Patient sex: M
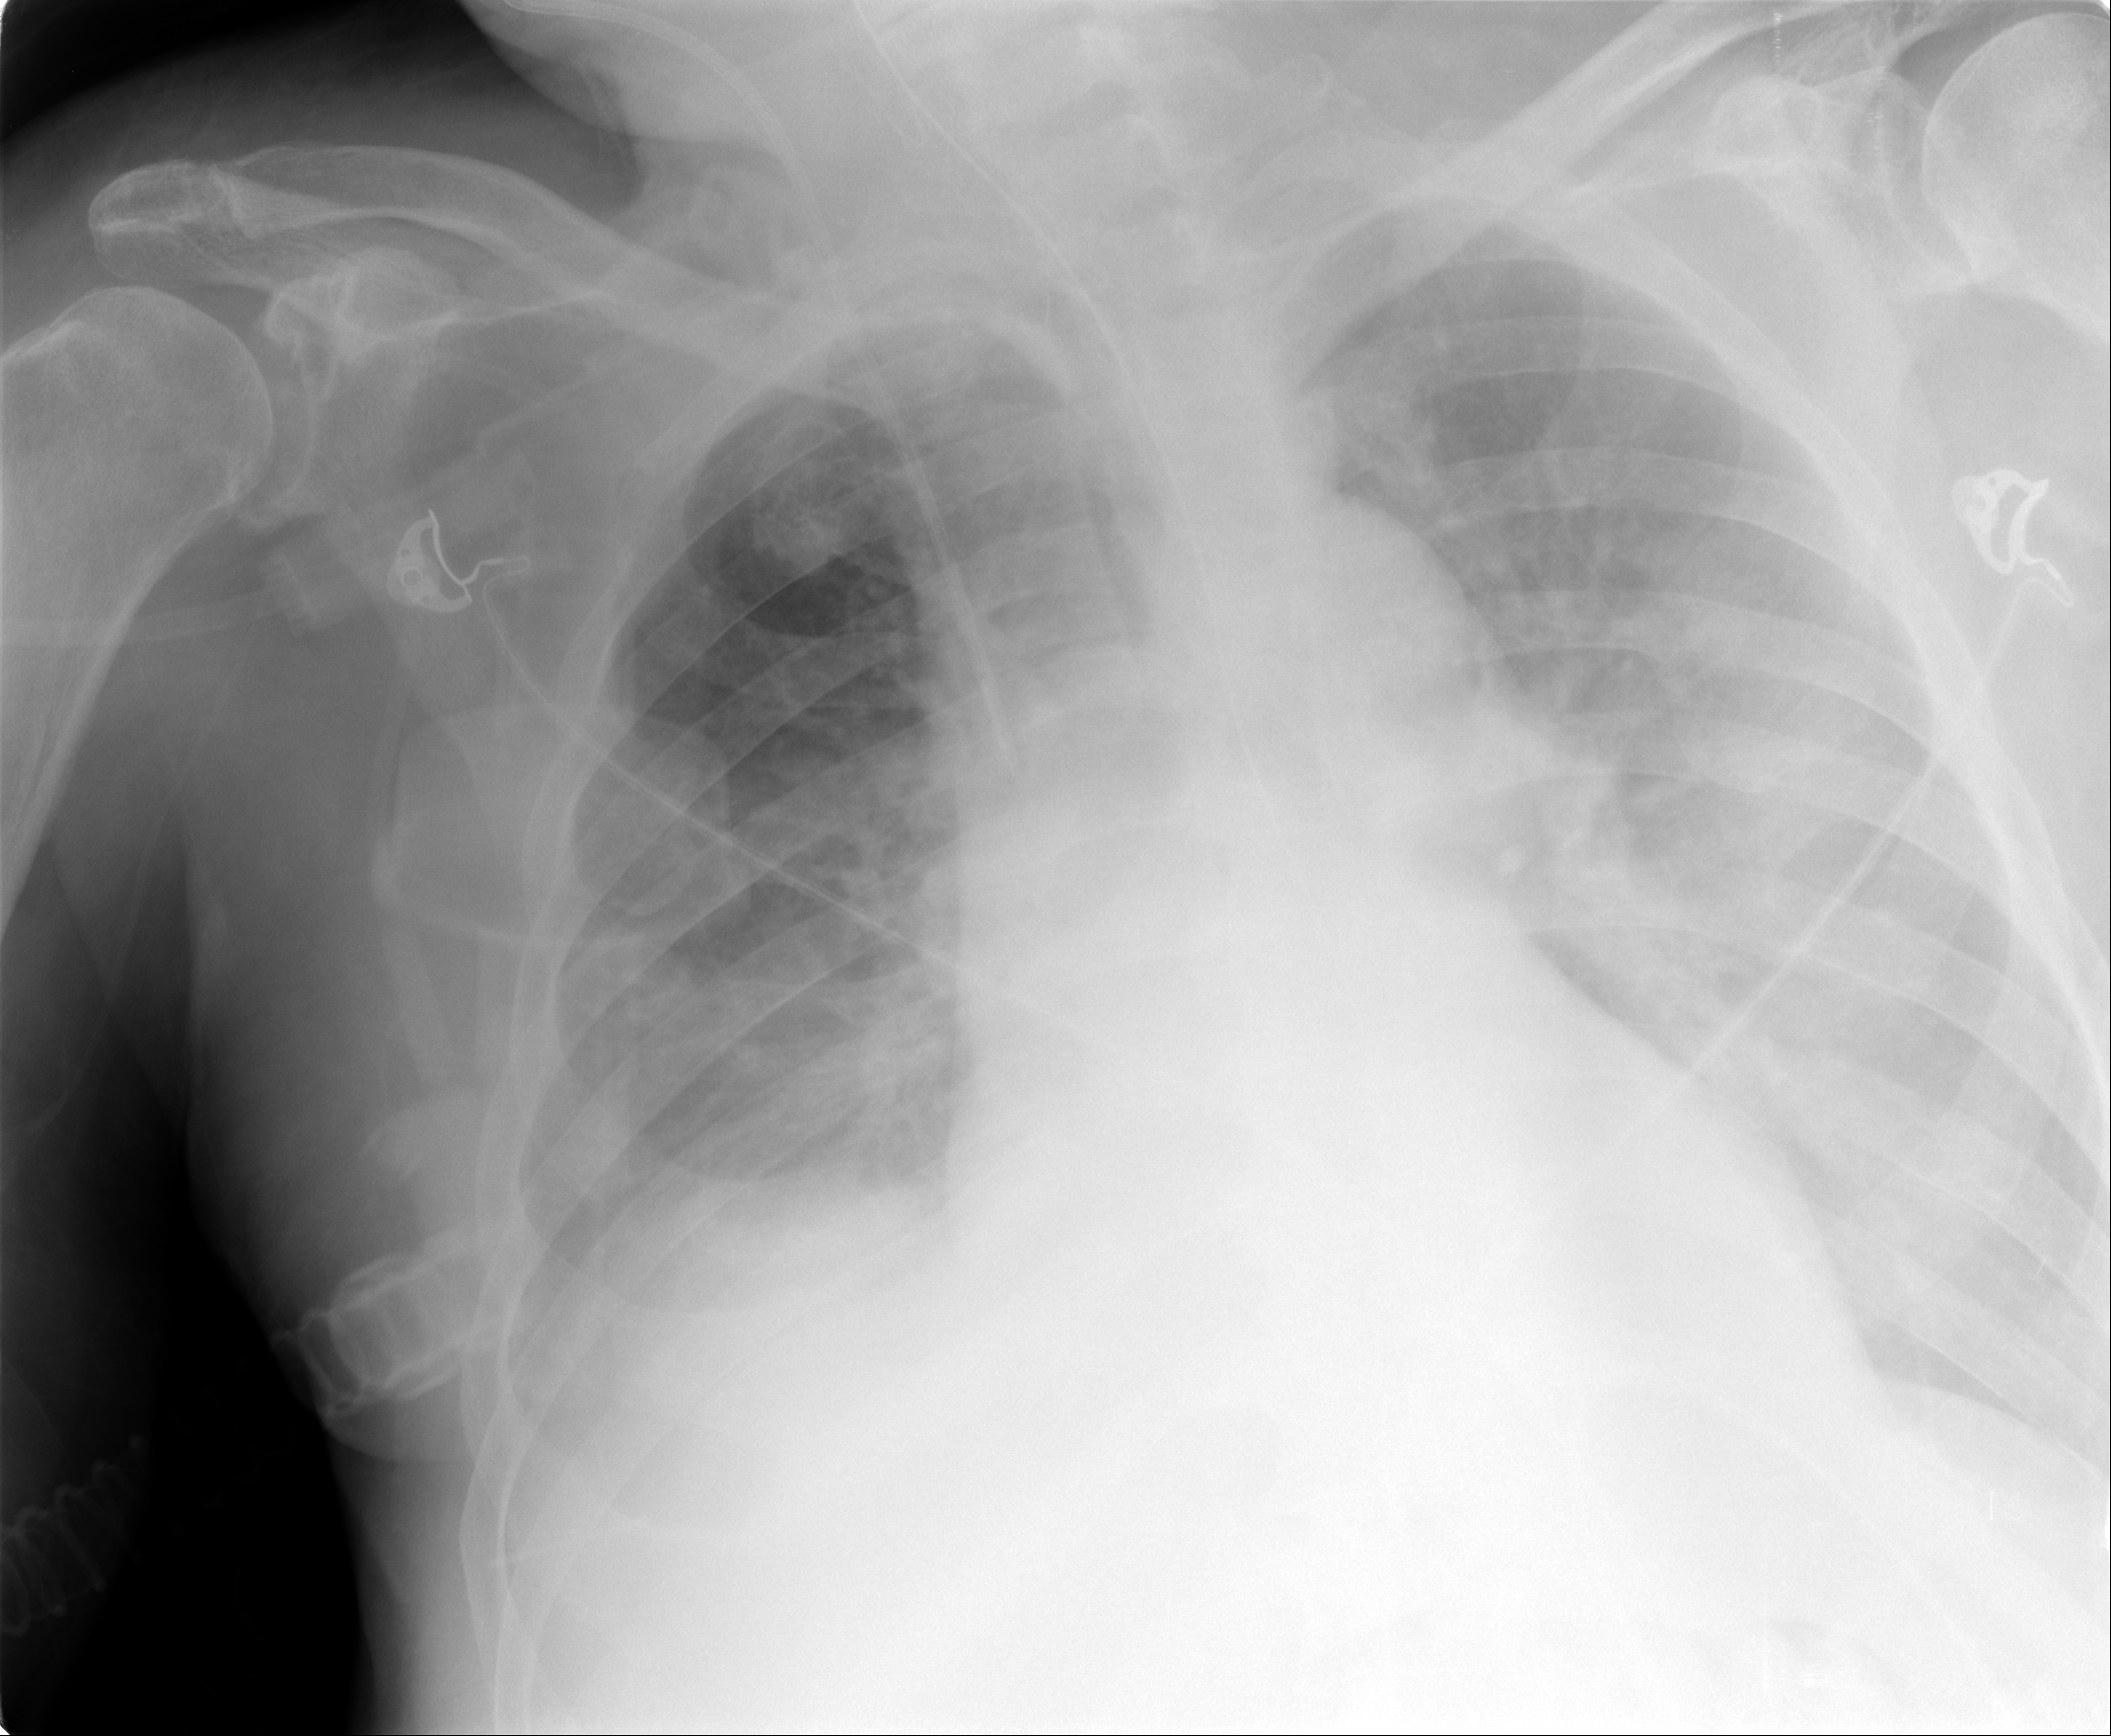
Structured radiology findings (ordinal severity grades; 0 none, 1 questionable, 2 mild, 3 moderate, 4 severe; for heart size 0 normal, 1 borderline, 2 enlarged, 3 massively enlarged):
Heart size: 1
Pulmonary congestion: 2
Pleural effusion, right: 2
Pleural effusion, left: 0
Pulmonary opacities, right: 0
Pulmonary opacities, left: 2
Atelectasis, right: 2
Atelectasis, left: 2